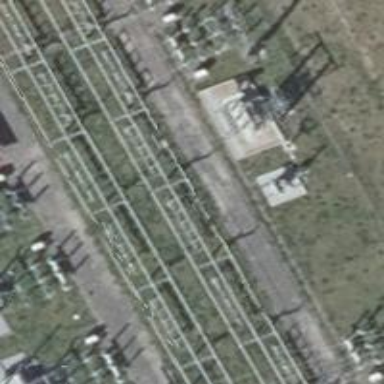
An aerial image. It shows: Power line with three cables configured as busbar.